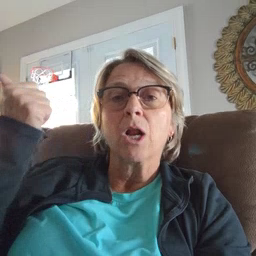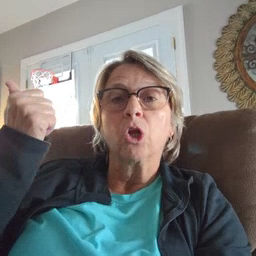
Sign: better